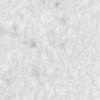
Label: no_change